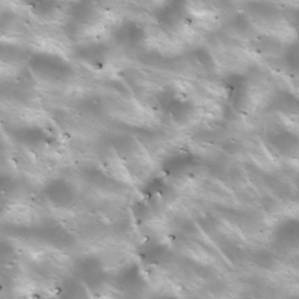
Label: non_frost